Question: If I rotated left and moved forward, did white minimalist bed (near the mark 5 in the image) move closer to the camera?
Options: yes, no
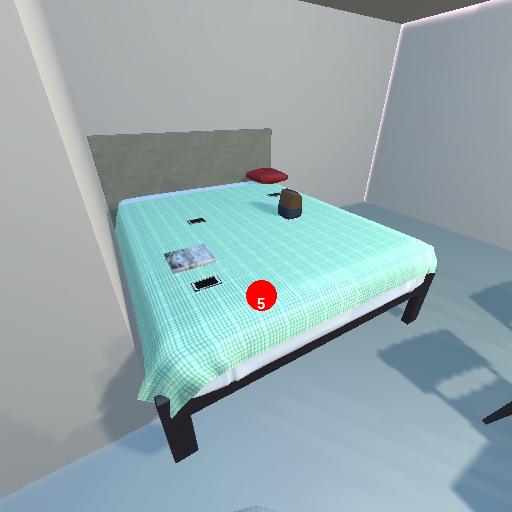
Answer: yes